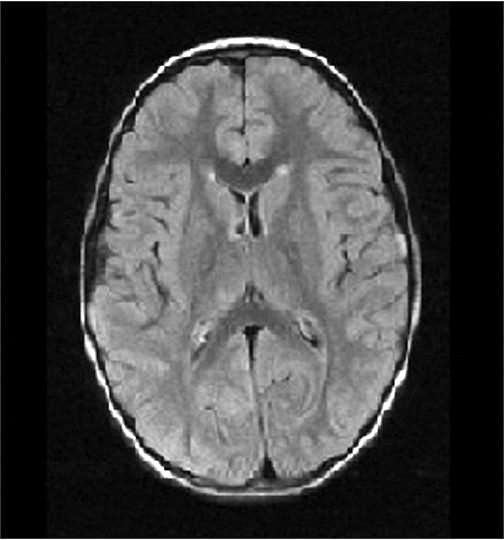
Label: notumor